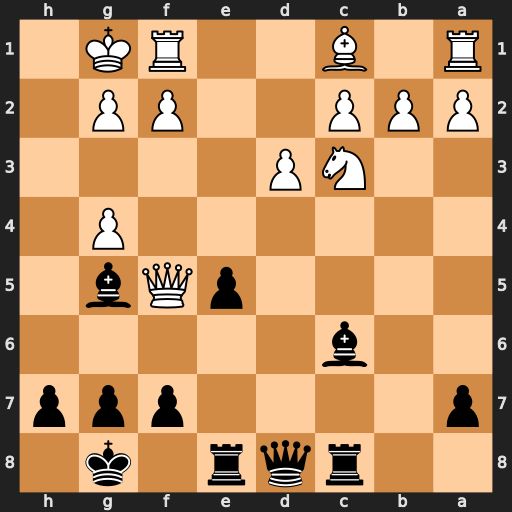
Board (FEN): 2rqr1k1/p4ppp/2b5/4pQb1/6P1/2NP4/PPP2PP1/R1B2RK1
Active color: b
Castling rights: -
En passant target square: -
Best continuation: Bxc1 Raxc1 g6 Qxc8 Qxc8